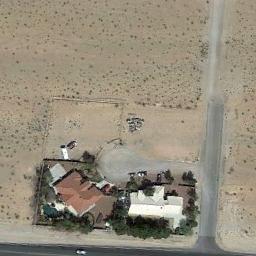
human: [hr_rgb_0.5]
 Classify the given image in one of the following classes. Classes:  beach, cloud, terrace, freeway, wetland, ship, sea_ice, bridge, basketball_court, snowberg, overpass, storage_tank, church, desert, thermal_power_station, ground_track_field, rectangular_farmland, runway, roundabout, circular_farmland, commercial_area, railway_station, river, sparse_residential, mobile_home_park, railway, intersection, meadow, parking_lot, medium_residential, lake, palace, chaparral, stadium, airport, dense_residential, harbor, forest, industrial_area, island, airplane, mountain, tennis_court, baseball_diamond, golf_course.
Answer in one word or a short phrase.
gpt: sparse_residential